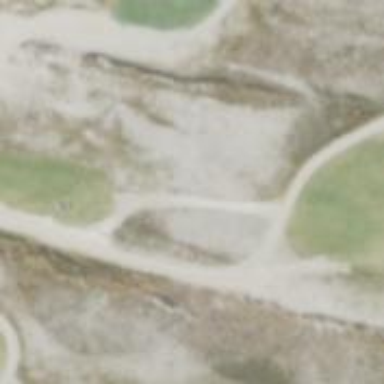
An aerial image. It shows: Path for both road and golf.